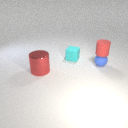
small blue rubber sphere below small red rubber cylinder